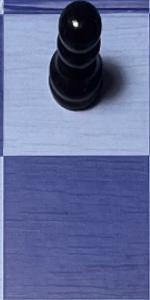
Label: Empty